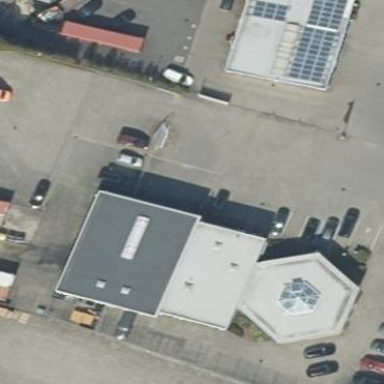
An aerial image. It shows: Car shop building.